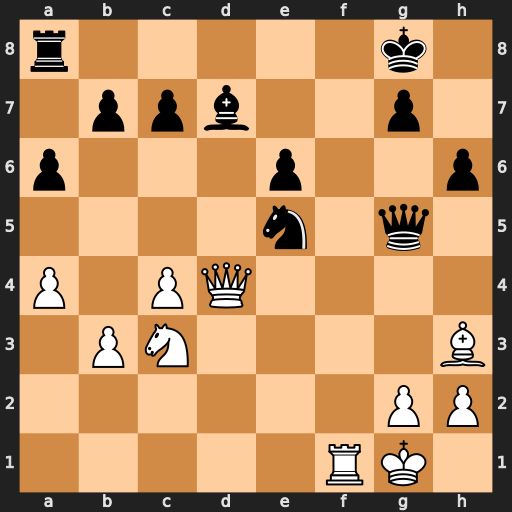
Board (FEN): r5k1/1ppb2p1/p3p2p/4n1q1/P1PQ4/1PN4B/6PP/5RK1
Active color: w
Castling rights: -
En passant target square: -
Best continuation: Ne4 Nc6 Qxd7